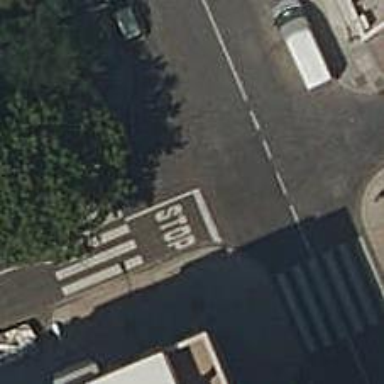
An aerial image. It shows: Road with stop sign.